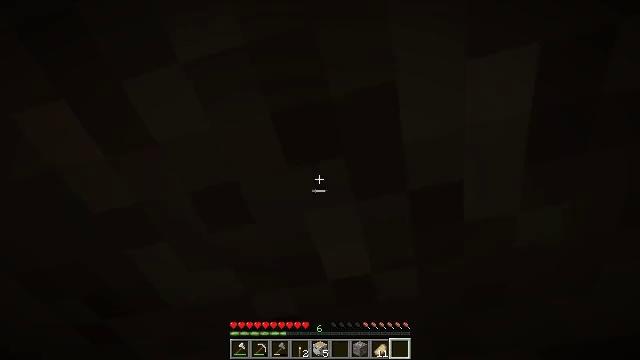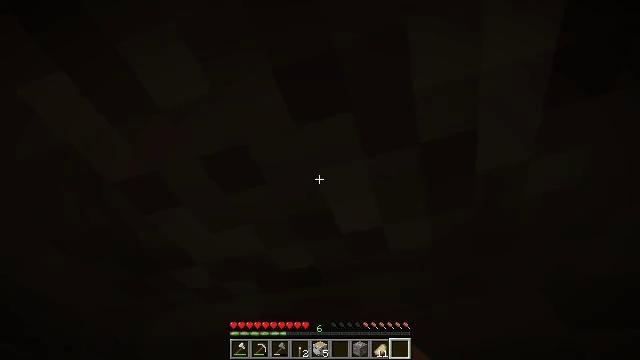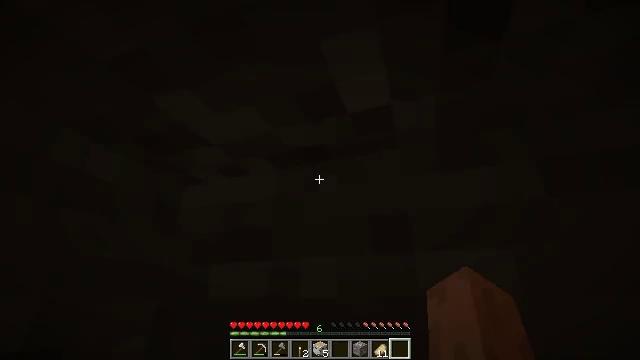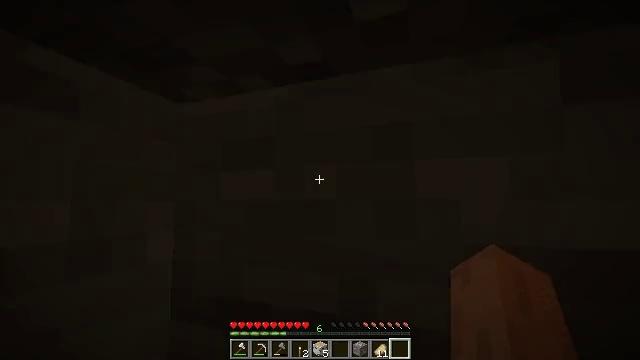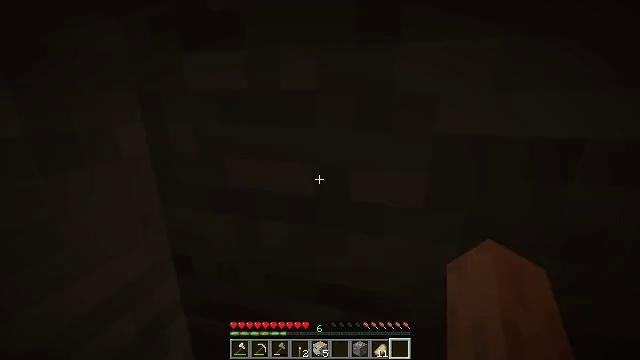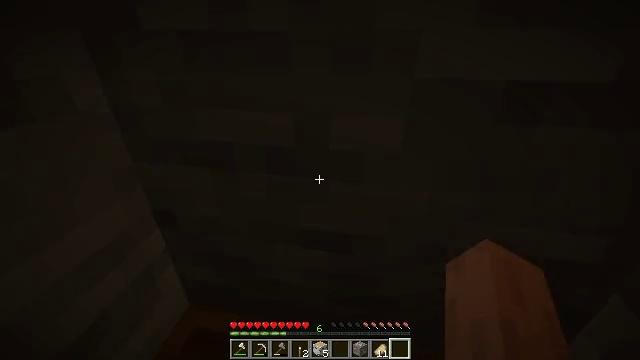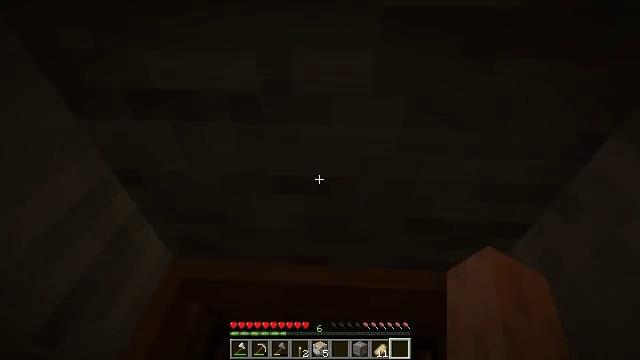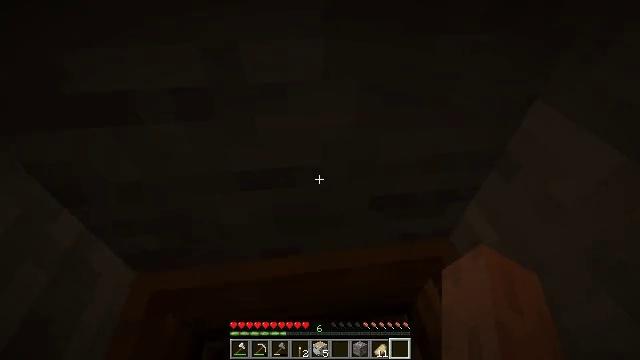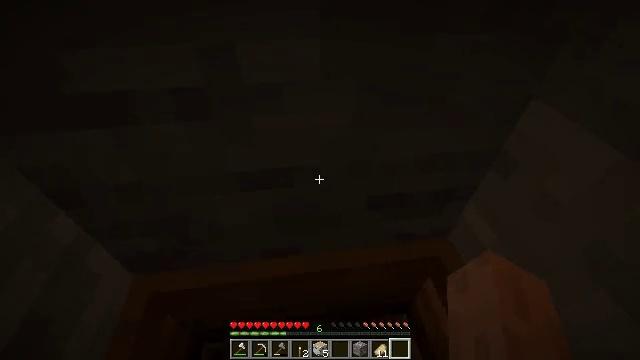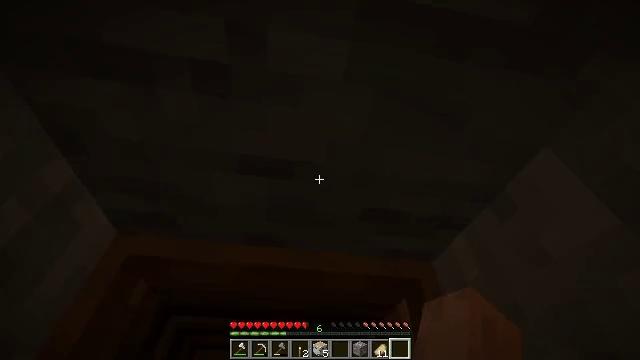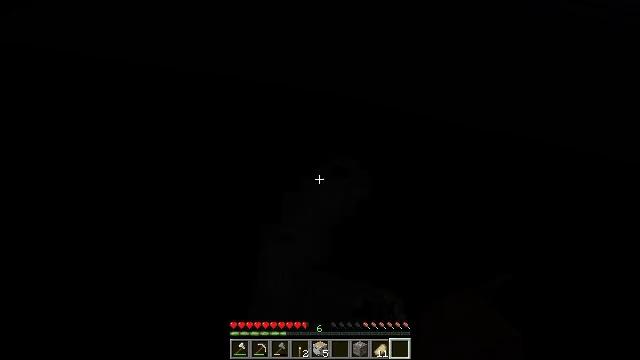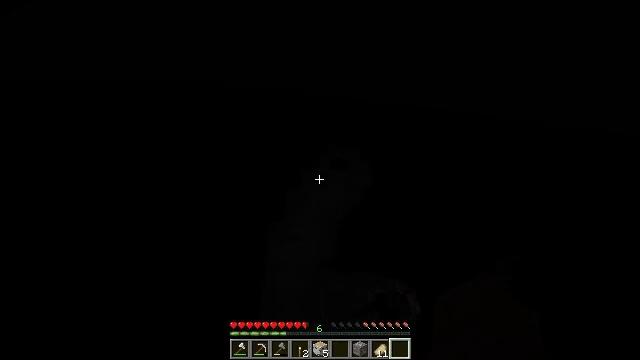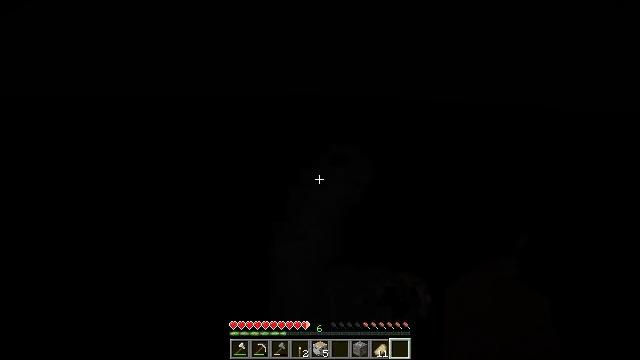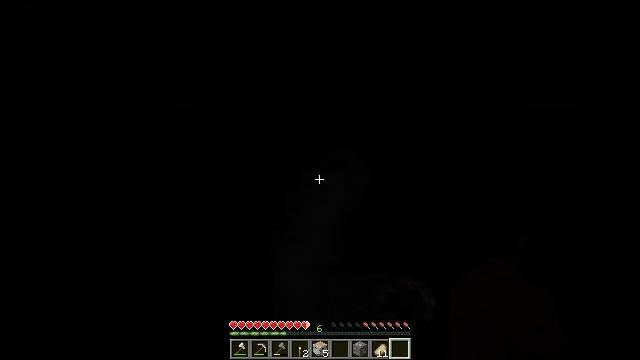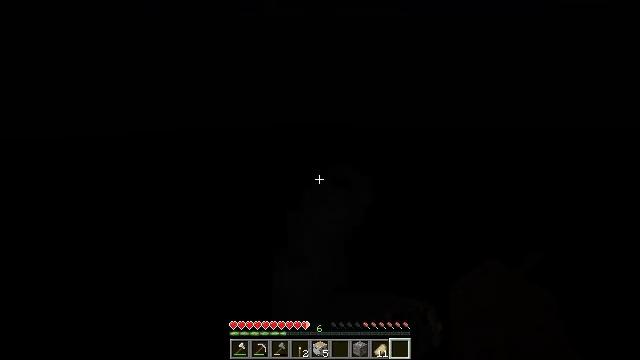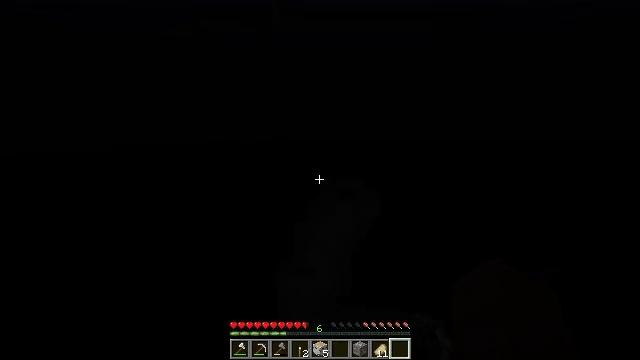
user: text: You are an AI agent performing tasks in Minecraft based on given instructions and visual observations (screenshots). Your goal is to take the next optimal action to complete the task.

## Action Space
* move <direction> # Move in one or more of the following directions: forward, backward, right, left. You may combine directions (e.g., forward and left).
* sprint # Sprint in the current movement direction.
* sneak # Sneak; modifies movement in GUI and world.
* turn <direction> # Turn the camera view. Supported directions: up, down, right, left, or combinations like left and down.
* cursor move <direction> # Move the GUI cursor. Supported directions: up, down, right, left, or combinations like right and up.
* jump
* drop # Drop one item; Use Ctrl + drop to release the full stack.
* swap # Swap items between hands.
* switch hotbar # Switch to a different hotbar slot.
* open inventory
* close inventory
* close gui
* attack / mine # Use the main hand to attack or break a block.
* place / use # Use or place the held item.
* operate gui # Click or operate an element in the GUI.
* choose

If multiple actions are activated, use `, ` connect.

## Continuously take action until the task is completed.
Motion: motion action
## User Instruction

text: Gather the composter from your farm.
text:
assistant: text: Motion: turn left and down
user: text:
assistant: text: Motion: turn left and down
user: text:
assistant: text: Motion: turn down
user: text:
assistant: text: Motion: turn right and down
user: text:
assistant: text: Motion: turn right and down
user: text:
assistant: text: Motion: turn right and down
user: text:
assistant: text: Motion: turn right and down
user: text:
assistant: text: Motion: no_op
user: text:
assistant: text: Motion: no_op
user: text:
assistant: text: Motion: no_op
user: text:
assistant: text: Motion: no_op
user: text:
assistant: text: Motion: no_op
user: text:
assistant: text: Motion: turn up
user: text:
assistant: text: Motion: turn up
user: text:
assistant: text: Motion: turn left and up
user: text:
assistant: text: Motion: no_op
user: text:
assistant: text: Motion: turn up
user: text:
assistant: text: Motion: no_op
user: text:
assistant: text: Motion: turn right and down
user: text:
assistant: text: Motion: turn right and down
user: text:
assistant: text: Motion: turn right and down
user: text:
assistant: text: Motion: turn right and down
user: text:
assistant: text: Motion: turn down
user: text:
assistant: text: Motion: no_op
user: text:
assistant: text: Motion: no_op
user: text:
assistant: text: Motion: no_op
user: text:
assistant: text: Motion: no_op
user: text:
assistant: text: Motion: no_op
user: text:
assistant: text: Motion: no_op
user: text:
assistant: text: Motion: no_op